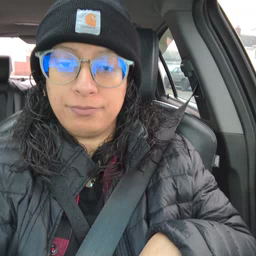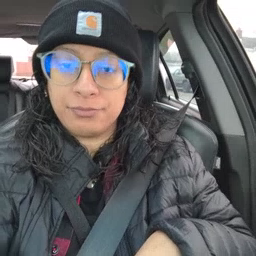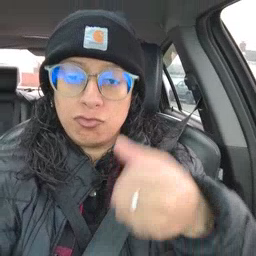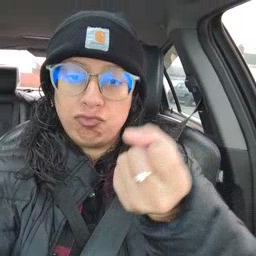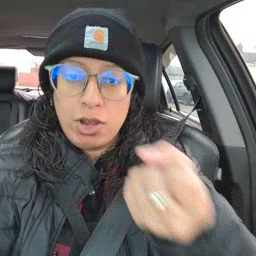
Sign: drawer